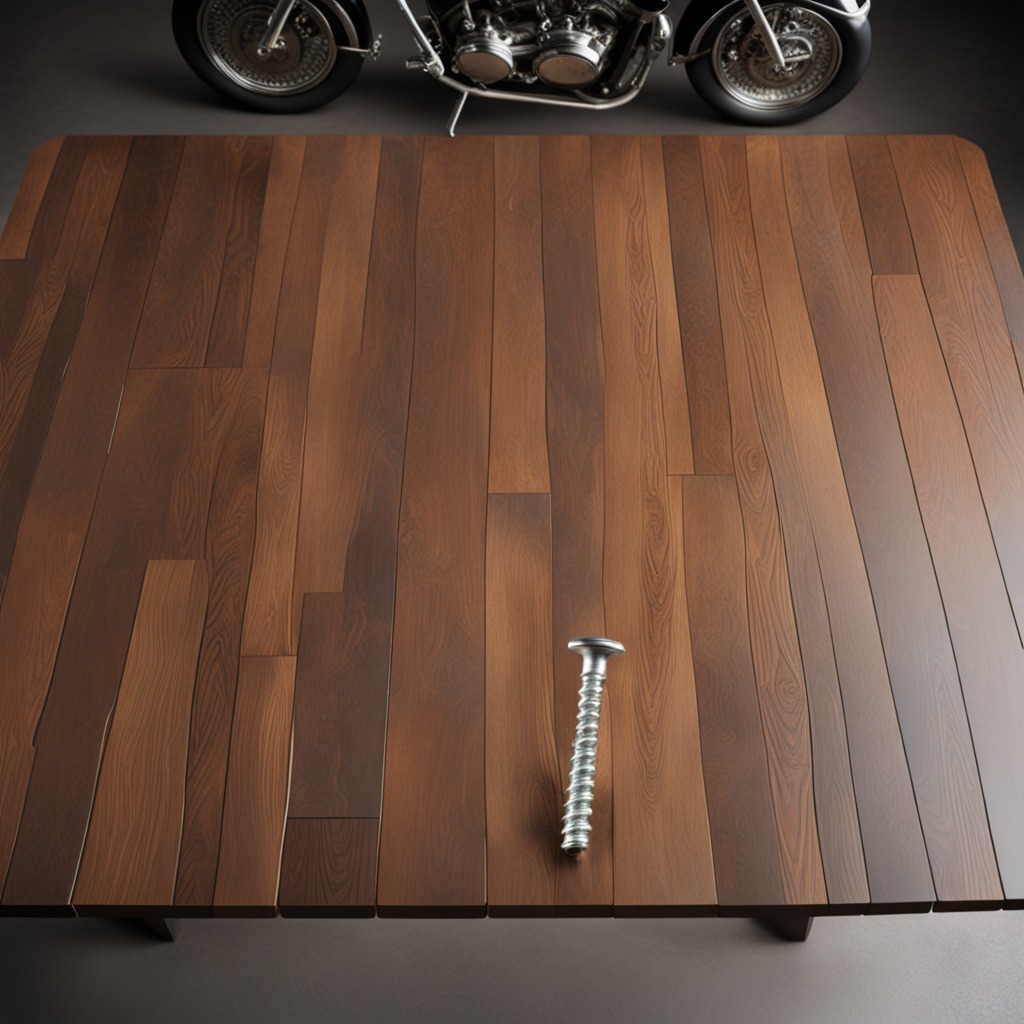
A metal screw is lying on the wooden table in a vintage motorcycle garage.